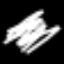
Label: squiggle